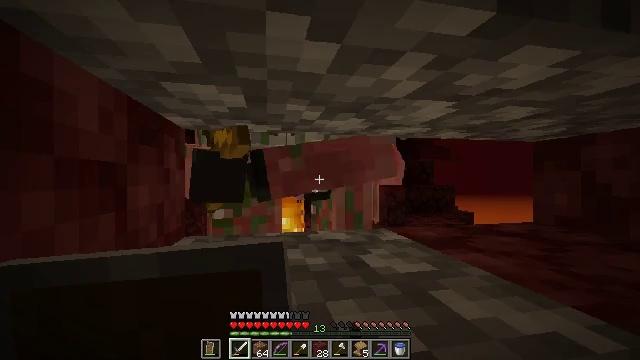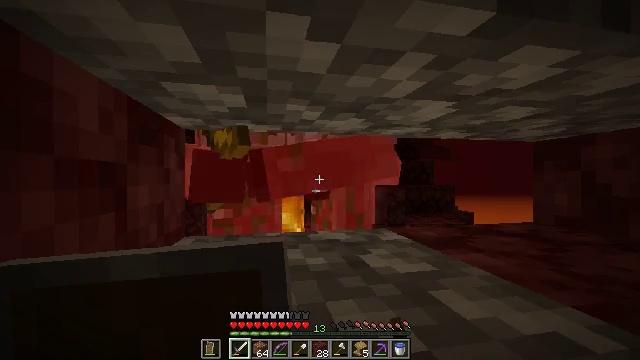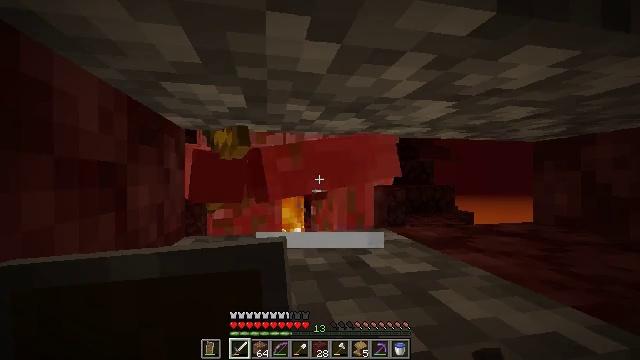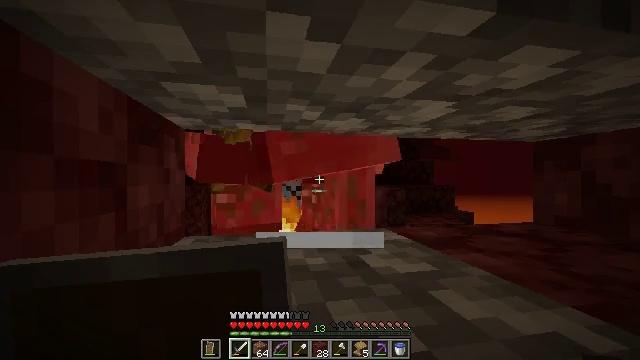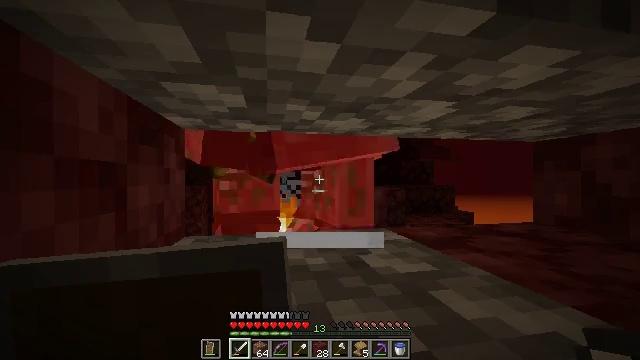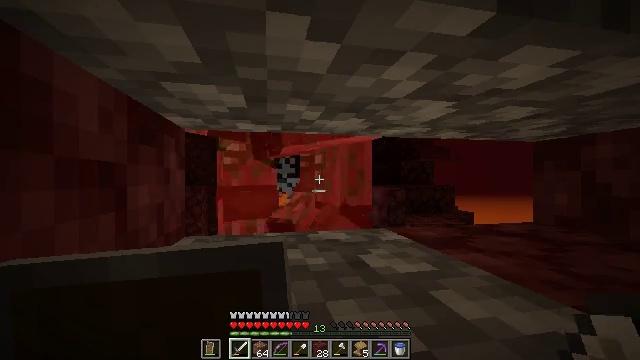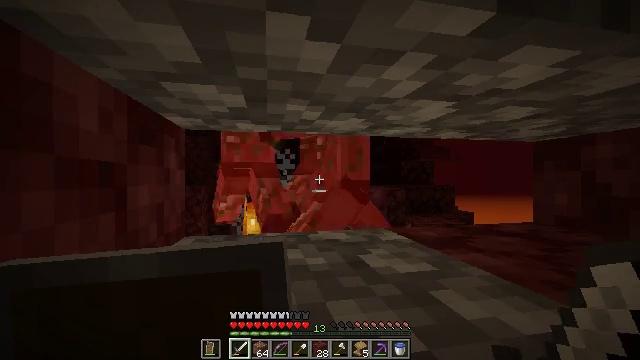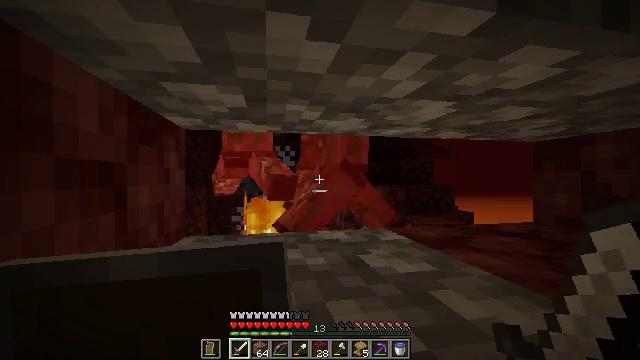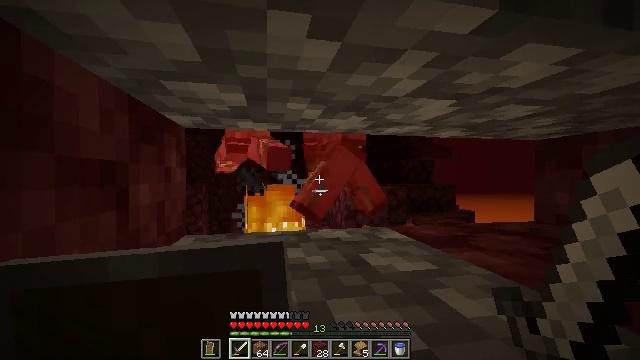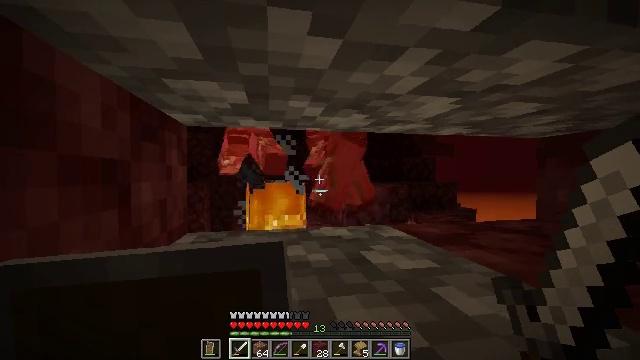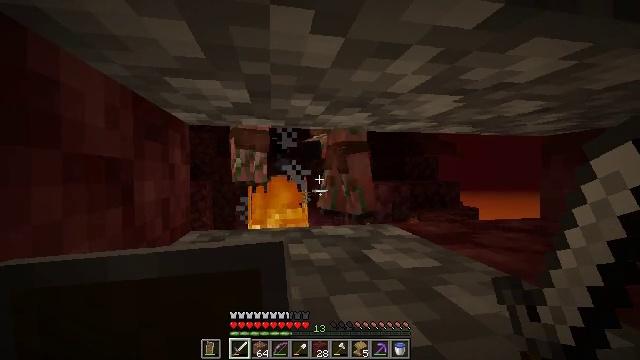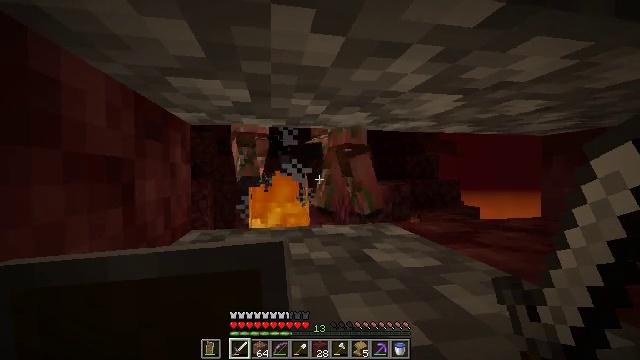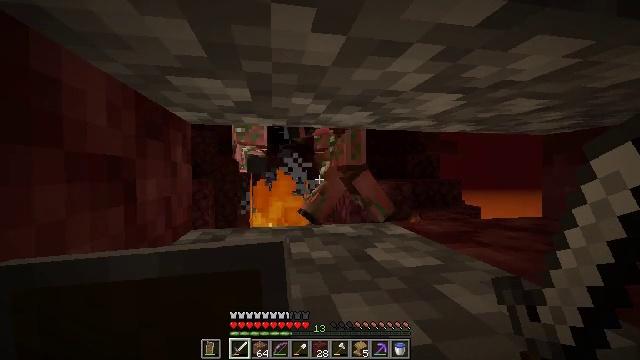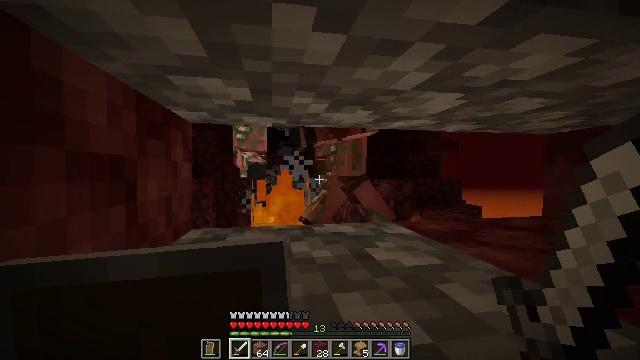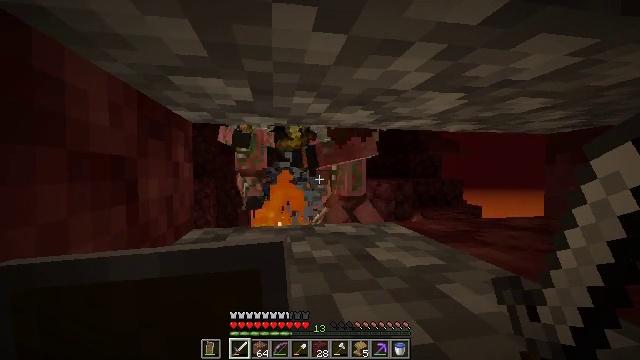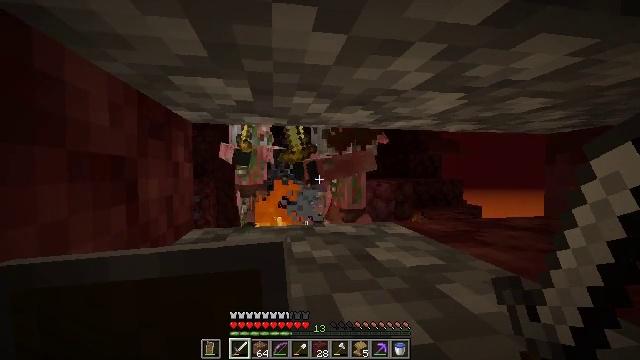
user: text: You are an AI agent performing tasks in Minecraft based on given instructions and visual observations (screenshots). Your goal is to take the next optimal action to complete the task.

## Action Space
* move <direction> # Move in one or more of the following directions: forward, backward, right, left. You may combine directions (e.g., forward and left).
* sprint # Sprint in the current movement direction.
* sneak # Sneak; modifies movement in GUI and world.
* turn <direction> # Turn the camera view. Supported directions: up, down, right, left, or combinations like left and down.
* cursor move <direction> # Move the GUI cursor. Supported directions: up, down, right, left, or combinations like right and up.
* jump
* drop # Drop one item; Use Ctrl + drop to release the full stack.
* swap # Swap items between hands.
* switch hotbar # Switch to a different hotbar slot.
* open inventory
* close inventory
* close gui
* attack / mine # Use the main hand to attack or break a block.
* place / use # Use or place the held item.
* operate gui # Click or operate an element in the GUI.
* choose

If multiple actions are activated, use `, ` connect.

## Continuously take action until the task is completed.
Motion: motion action
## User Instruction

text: Face a hostile mob.
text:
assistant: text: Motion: sneak
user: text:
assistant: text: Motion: sneak
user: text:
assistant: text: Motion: sneak
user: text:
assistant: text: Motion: sneak
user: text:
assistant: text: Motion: sneak
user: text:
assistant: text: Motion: sneak
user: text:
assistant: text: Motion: sneak
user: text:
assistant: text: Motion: sneak
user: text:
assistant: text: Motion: sneak
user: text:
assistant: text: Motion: sneak
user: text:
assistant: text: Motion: sneak
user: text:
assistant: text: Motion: sneak
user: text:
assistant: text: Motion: sneak
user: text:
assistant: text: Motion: sneak
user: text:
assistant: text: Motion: sneak
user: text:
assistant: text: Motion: sneak
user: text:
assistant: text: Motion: sneak
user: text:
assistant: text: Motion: sneak
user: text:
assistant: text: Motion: sneak
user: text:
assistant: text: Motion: sneak
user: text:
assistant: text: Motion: sneak
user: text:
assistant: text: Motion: sneak
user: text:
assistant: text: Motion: sneak
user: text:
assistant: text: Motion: sneak
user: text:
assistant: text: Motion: sneak
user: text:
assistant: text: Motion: sneak
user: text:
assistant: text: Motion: sneak
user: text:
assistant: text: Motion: sneak
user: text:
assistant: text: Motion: sneak
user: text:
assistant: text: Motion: sneak